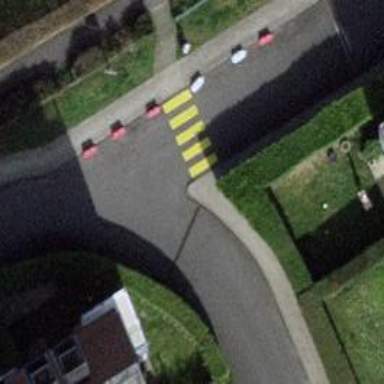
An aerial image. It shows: Marked crossing on the road.